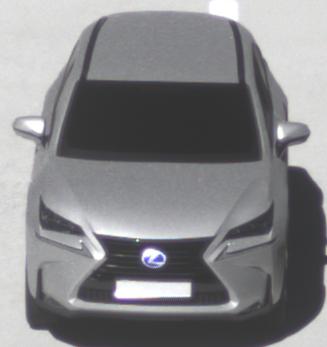
Make: Lexus
Model: NX 300h
Detailed model: NX (AZ1)
Model produced from: 2017/11
Model produced until: 2018/08
Doors: 5
Color: white
Road condition: dry road
Daytime: morning or afternoon
Contrast: high contrast